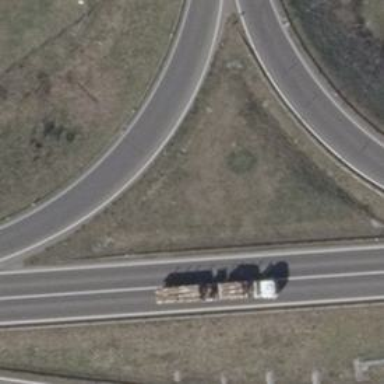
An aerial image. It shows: Motorroad with trunk link.